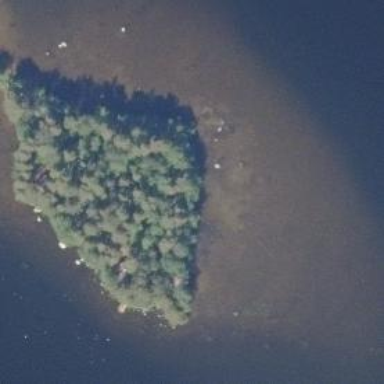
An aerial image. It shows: Islet.